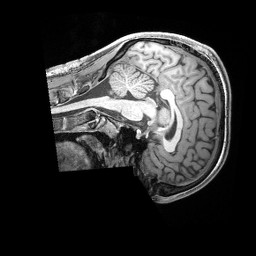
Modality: T1w
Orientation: sagittal
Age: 25
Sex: male
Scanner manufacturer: siemens
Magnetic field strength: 3 T
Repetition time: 2.4 s
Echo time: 0.00228 s